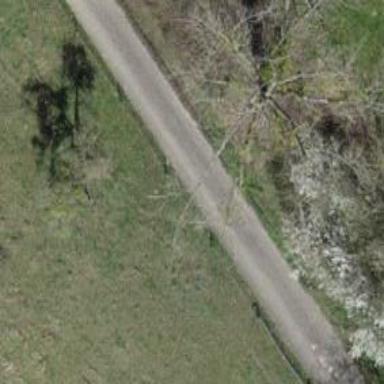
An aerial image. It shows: Well-maintained track road with grade 1 tracktype.